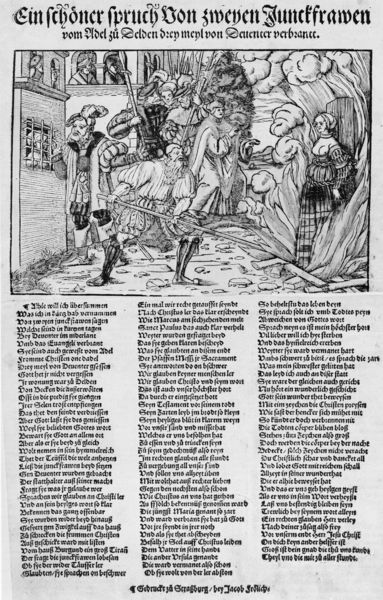
Titel: Ein schöner spruch Von zweyen Junckfrawen
Künstler: Jakob Frölich
Standort: Zürich.
Institution: Wickiana
Schlagwörter: feuer, gruppe, himmel, mann, wolken, frauen, menschen, stadt, fenster, frau, hut, hüte, männer, straße, zeichnung, haus, weg, geschichte, henker, mensch, stein, steine, bild, gitter, kirche, rauch, drei, blatt, renaissance, turm, holzschnitt, schrift, bogen, grafik, graphik, spalten, flamme, buch, brennen, flammen, druck, druckgraphik, jungfrau, schnitt, radierung, stich, seite, illustration, text, zeitung, ritter, buchdruck, buchseite, gefängnis, hölle, mittelalter, lanzen, speere, pluderhose, kupferstich, spruch, pluderhosen, altdeutsch, handschrift, hexe, hexen, verbrennung, urteil, schwraz, hexenverbrennung, verbrennen, artikel, bikd, jungfrauen, scheiterhaufen, landsknecht, drucj, ketzerei, don quicotte, ketzerin